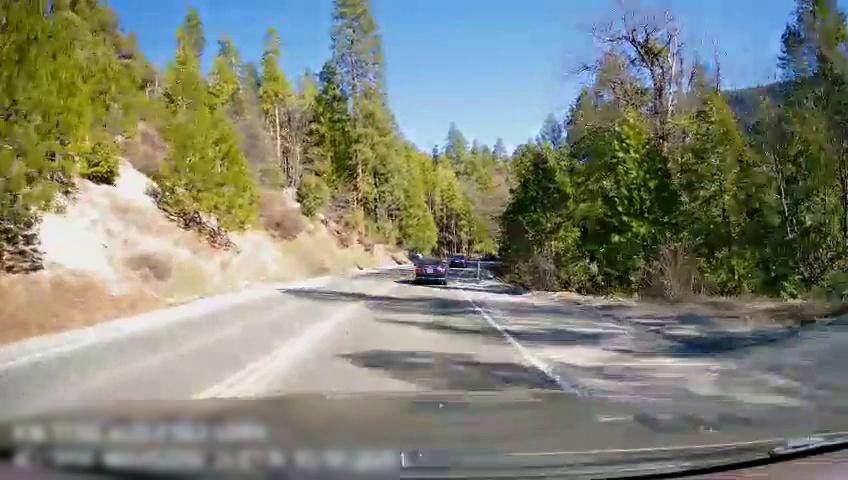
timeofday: Day
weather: Sunny
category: Drivable Space
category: Vehicles | Car
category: Vehicles | Car
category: Lanes | Opposite Lane
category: Lanes | Opposite Lane
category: Lanes | Current Lane
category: Lanes | Current Lane